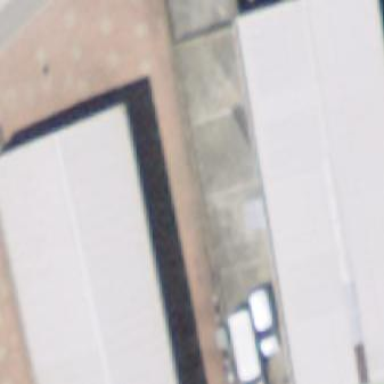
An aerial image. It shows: Building with gabled roof.